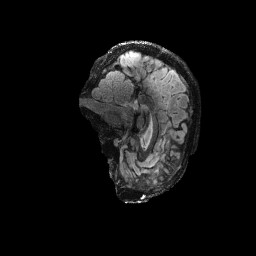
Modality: FLAIR
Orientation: sagittal
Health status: ill
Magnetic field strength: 3 T